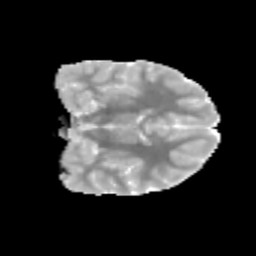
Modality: MD
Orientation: coronal
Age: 13
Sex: male
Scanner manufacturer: siemens
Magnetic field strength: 3 T
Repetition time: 3.8 s
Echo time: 0.07 s